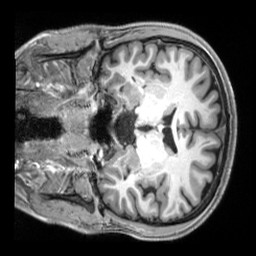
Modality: T1w
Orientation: coronal
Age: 25
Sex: male
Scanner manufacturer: siemens
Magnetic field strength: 3 T
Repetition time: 2.3 s
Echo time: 0.00229 s